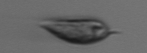
Label: Prorocentrum_triestinum